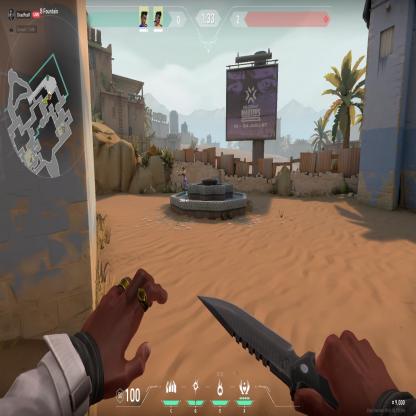
Label: teammate